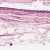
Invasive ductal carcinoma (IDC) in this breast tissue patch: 0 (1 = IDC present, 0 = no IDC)